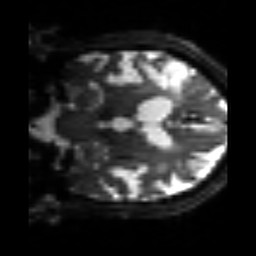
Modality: sbref
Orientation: coronal
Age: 69
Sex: male
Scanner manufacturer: siemens
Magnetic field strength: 3 T
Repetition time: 3.2 s
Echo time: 0.081 s